Field crop: tomato
Growth stage: 1
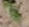
Species: solanum